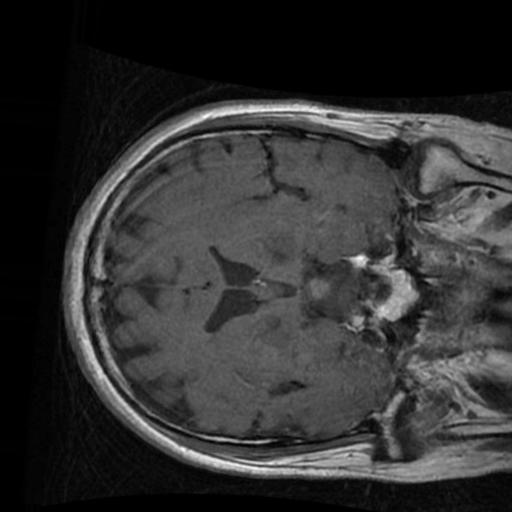
Label: brain_tumor